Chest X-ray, AP view. Patient: 61 years old, sex M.
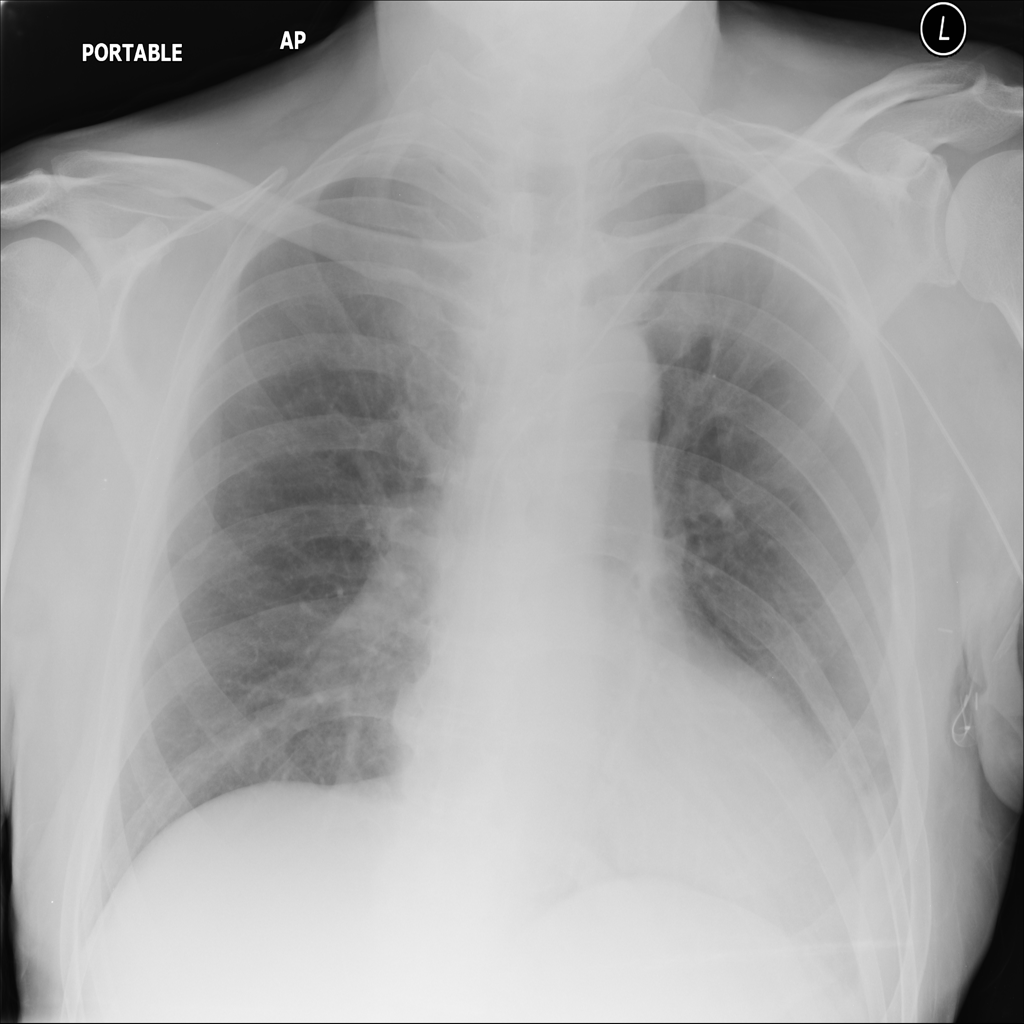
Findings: Cardiomegaly, Effusion